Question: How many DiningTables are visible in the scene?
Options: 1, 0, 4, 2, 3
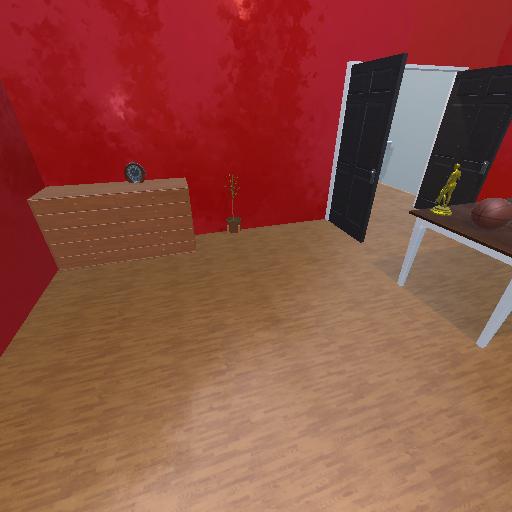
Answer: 1